Question: I have a site with a lot of bg png images. css like this:
'''
div#carousel ul#slides li.monitor{
background:url(../images/monitor.png) no-repeat center top;
position:relative;
}
'''
and I have jquery and pngfix included as such:
'''
<script language="javascript">
google.load("jquery", "1.6.2");
</script>
<script src="/javascripts/jquery.pngFix.pack.js"></script>
'''
and
'''
$(document).ready(function() {
$(document).pngFix();
...
})
'''
yet still my pngs do not show up in IE7, IE8, etc. Ideas?

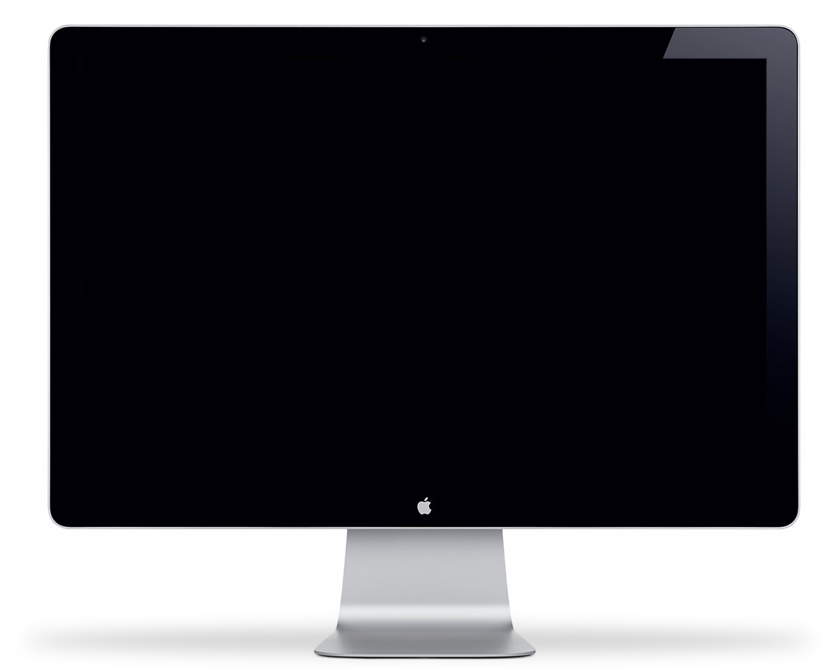
Answer: jquery.pngfix.js is only for IE 5.5 and 6.0. Internet Explorer 7 and 8 supported 24-bit transparent PNGs natively and do not require a fix. However, there are some specific formats of PNG that IE7/IE8 support. If you go with the standard 24-bit alpha transparency, then you'll be fine. But some other variants... not always.
Convert them to 24-bit if they aren't already, and confirm that IE is loading them properly over the network (no 404 errors, etc.).